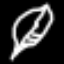
Label: leaf